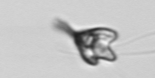
Label: Pyramimonas_longicauda